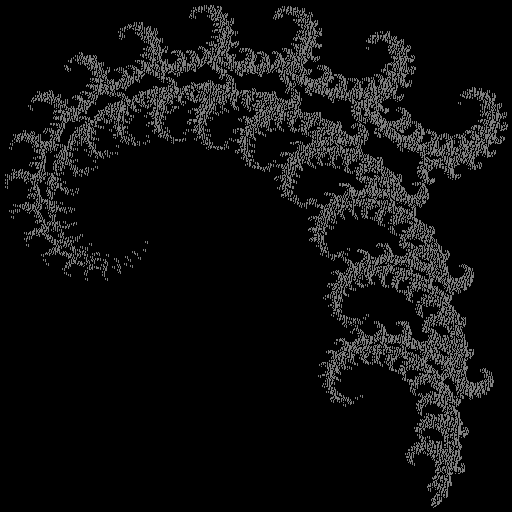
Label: coral